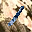
Label: 1